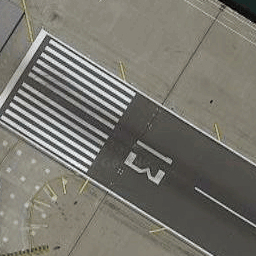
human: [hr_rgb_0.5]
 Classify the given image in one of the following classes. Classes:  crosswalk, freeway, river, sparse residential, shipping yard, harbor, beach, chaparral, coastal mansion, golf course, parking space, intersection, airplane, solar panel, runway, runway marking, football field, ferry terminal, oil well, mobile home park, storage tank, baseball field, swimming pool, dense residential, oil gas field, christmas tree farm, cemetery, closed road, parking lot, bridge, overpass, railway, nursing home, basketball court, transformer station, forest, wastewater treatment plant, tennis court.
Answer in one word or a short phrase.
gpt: runway